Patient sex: F
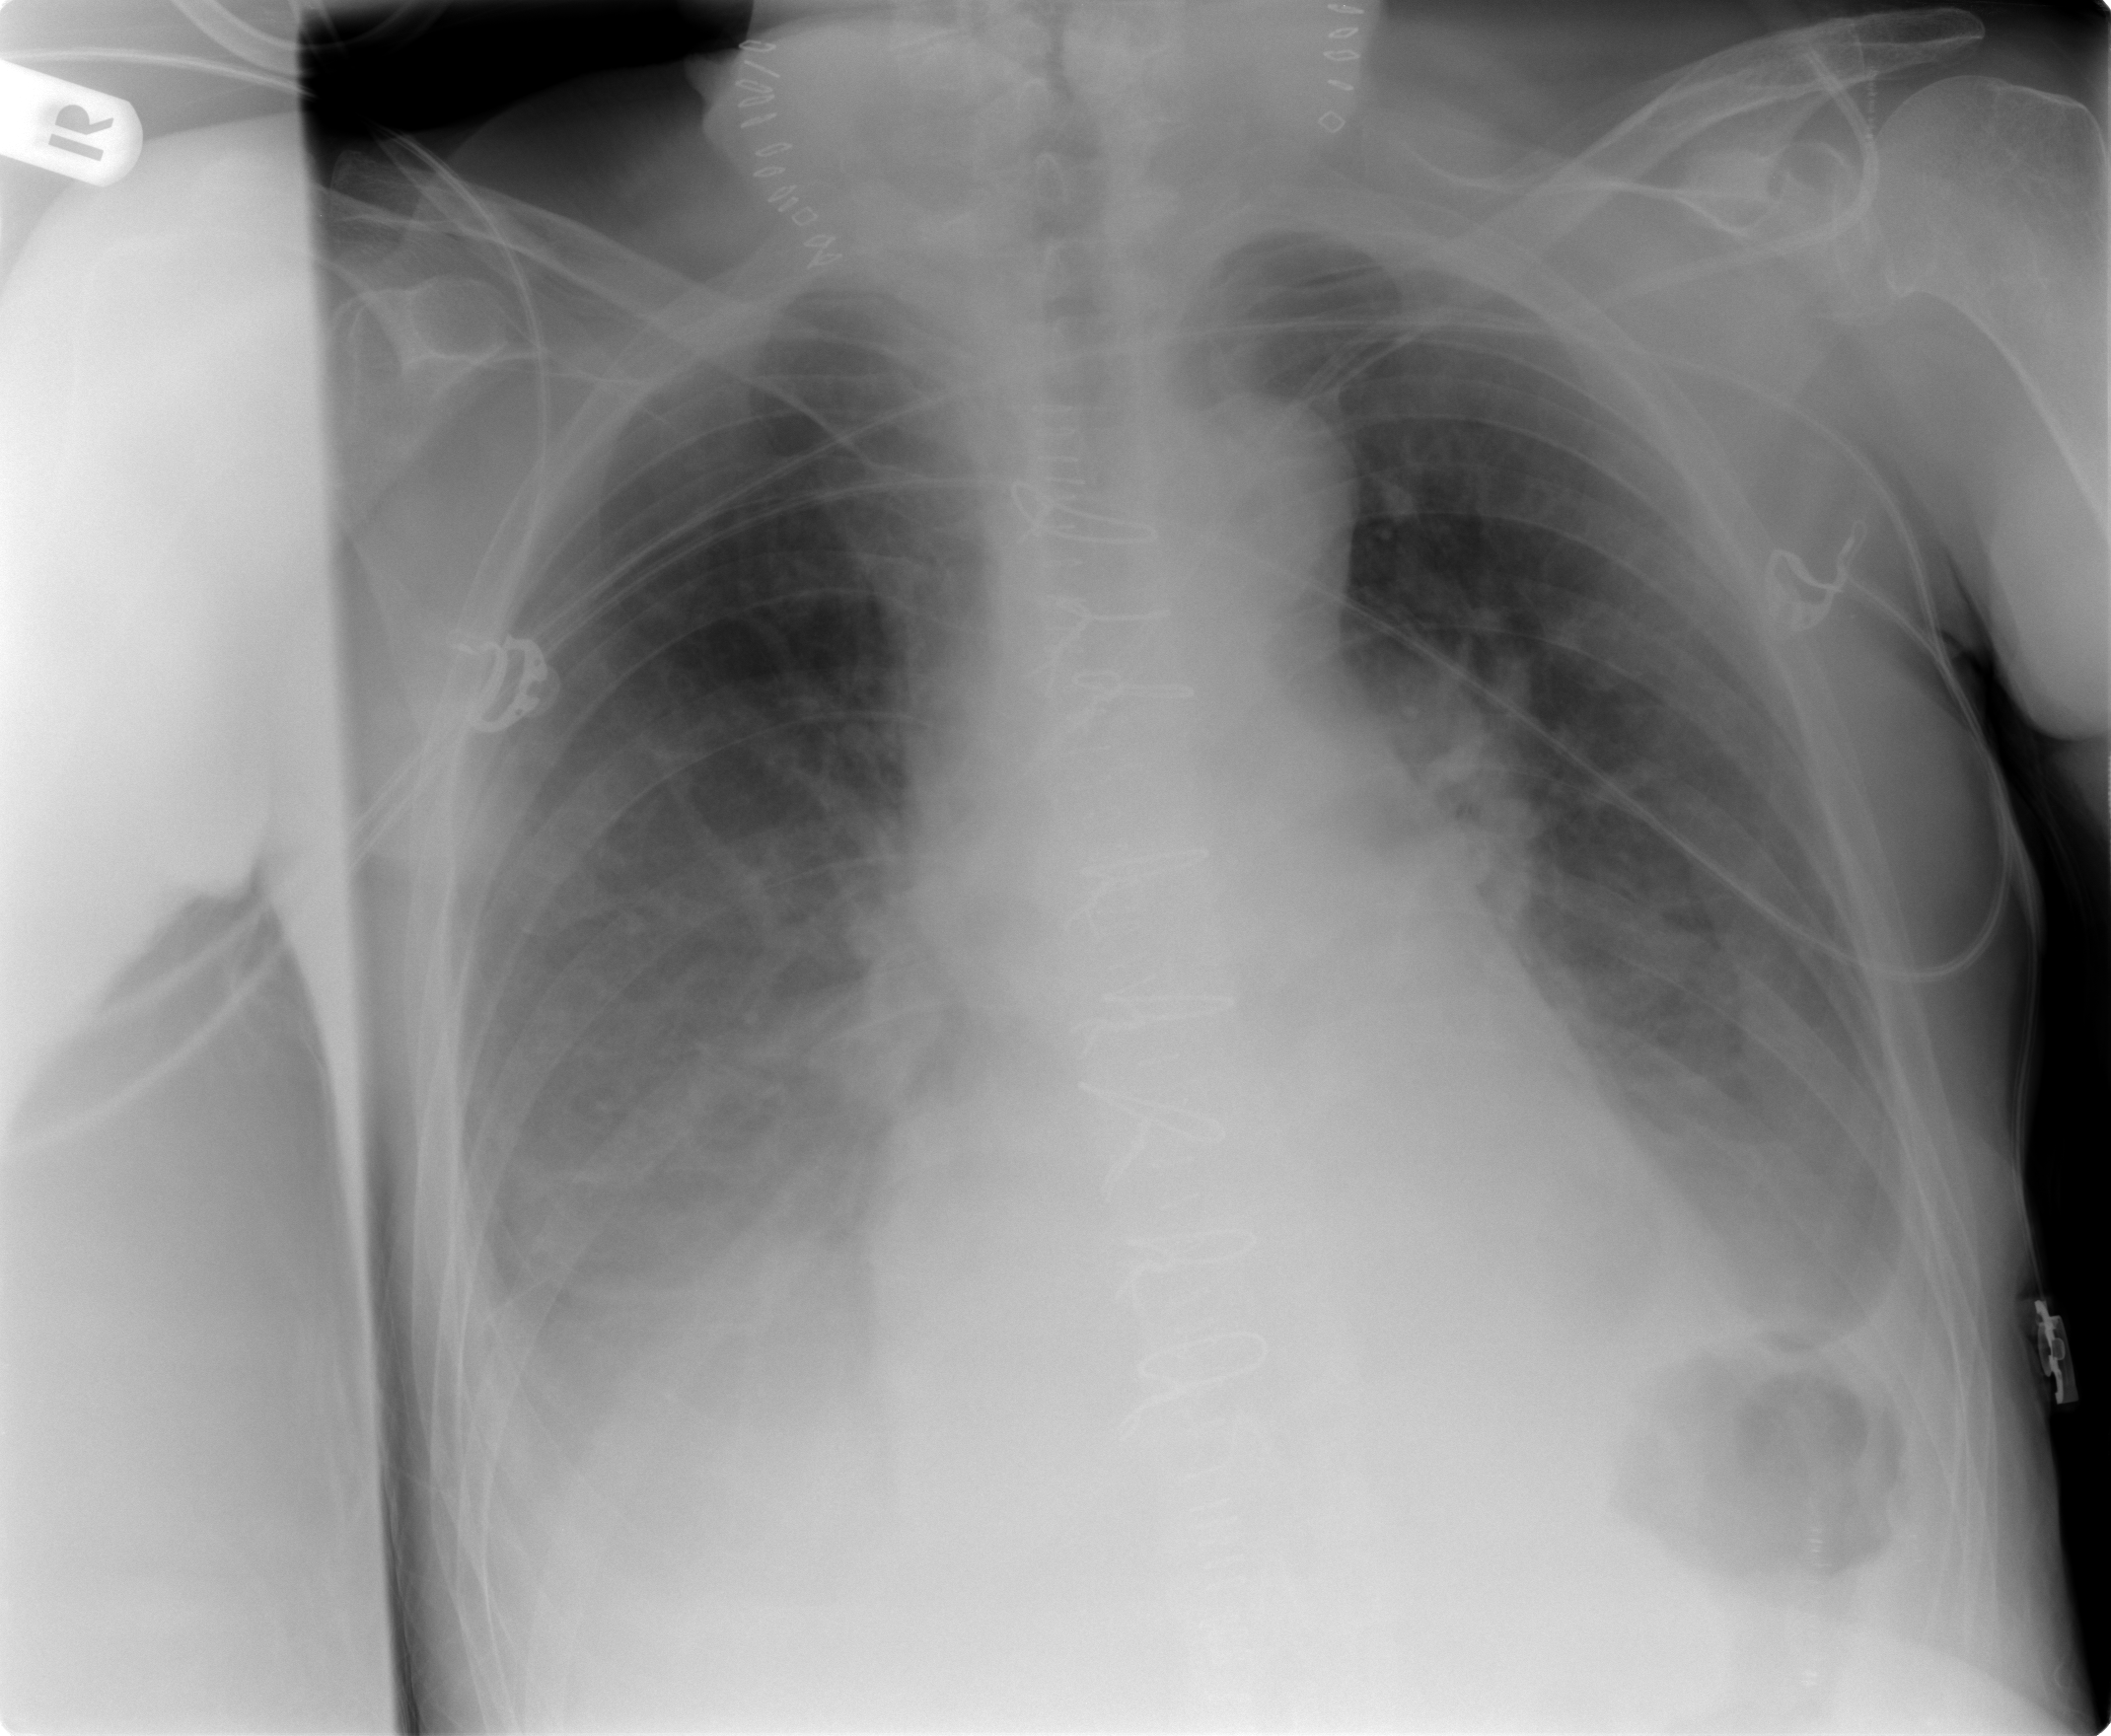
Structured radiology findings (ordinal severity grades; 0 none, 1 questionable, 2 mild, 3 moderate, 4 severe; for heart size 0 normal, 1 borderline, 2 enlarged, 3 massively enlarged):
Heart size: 1
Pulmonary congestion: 2
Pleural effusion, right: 3
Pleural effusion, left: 2
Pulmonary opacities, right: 0
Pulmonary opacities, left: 0
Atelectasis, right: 2
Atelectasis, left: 2